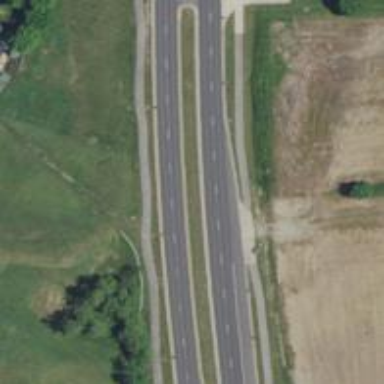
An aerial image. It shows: Tertiary road.